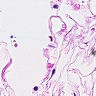
Metastatic tissue present: no